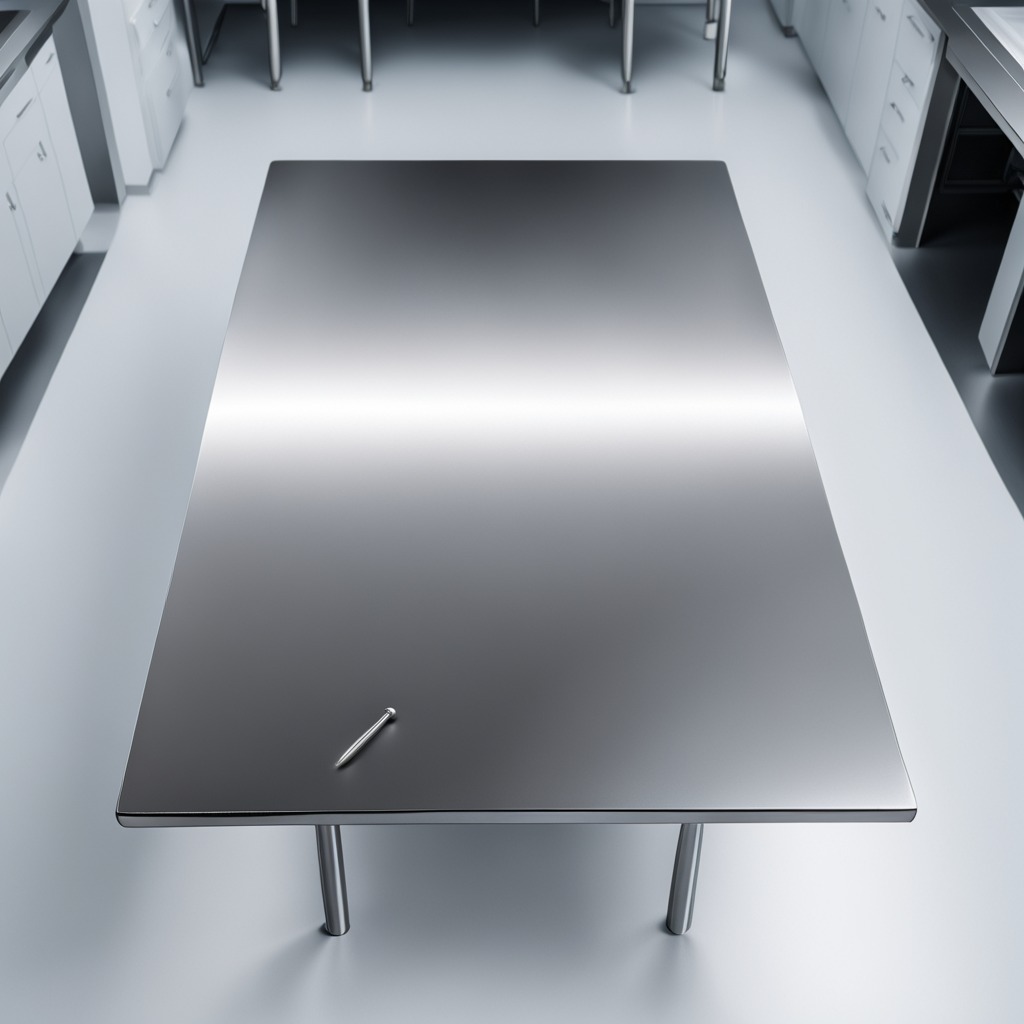
An iron nail is lying on the stainless steel table.